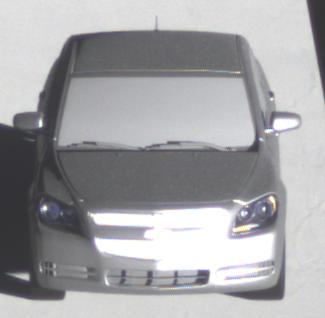
Make: Chevrolet
Model: Malibu 2.4
Detailed model: Malibu
Model produced from: 2012/07
Model produced until: 2014/08
Doors: 4
Color: gray
Road condition: dry road
Daytime: sunrise or sunset
Contrast: low contrast